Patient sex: M
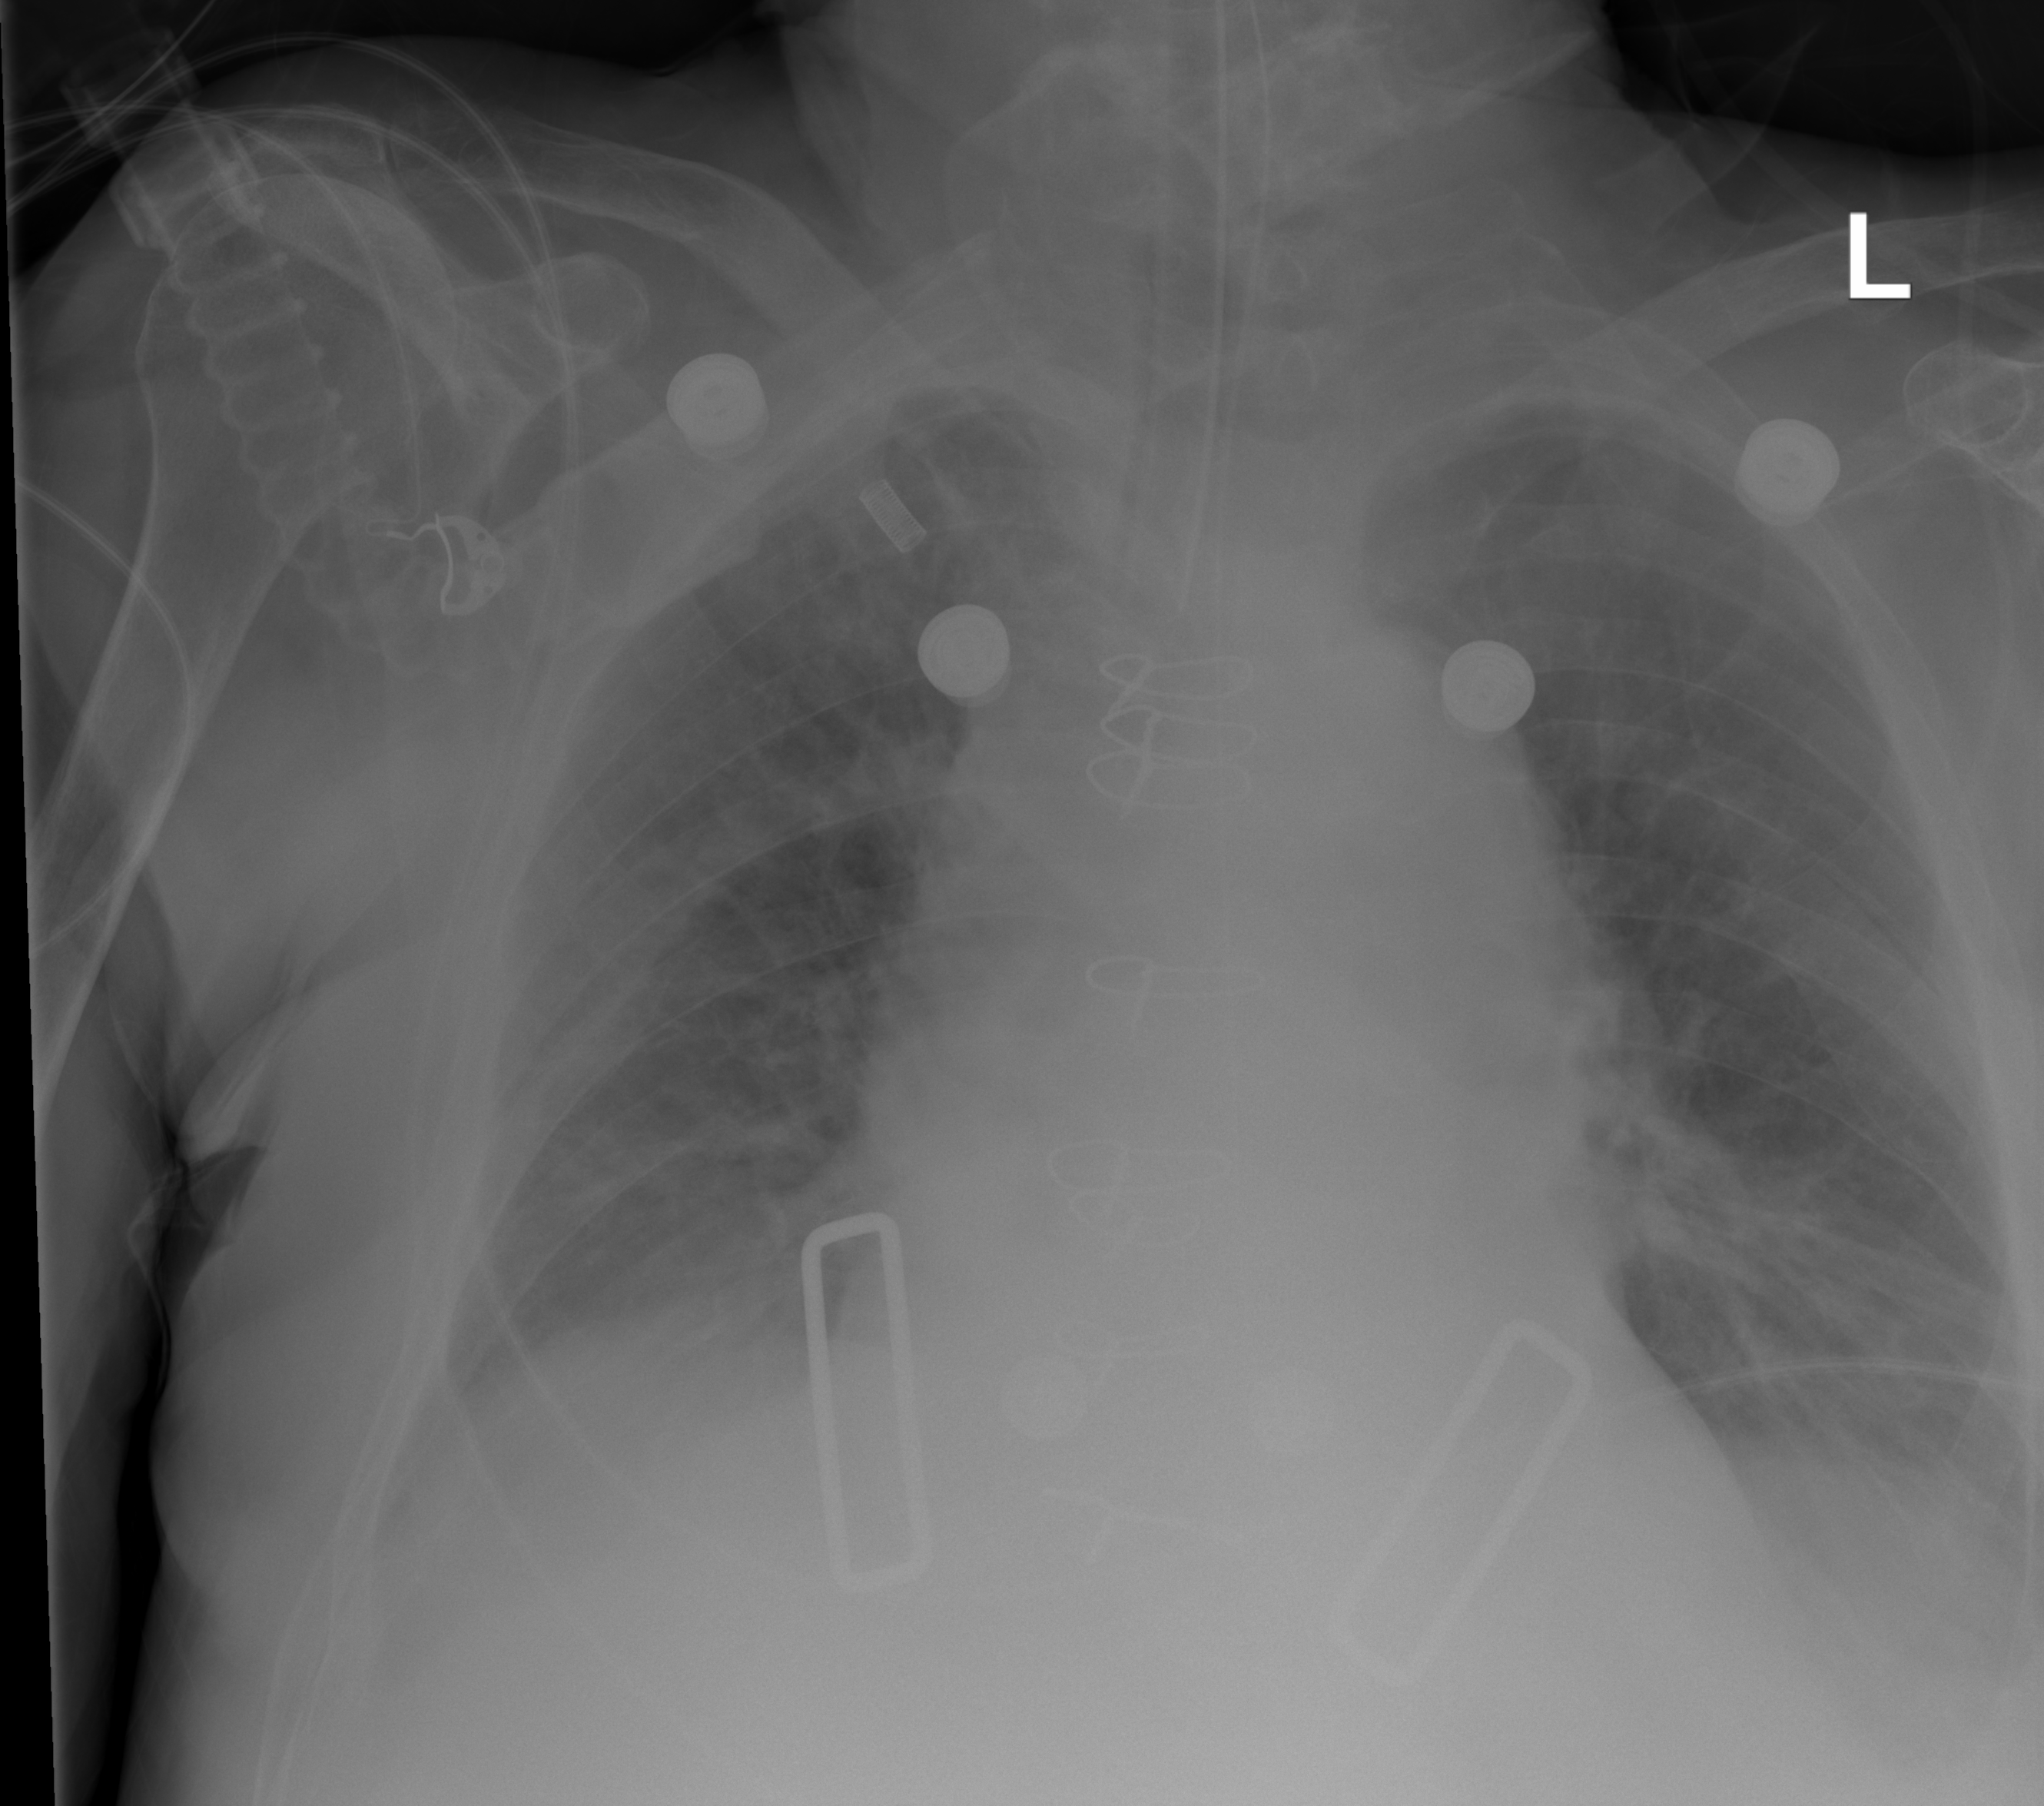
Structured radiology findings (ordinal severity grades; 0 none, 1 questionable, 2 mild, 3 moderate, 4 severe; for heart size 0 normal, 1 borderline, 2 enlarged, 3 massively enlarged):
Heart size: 2
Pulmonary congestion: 3
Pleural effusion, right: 2
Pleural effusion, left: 2
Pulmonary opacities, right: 1
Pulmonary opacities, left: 1
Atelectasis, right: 2
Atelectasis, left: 2